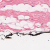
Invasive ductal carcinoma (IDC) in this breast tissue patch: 0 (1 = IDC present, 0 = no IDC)